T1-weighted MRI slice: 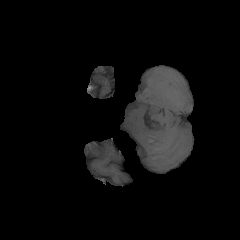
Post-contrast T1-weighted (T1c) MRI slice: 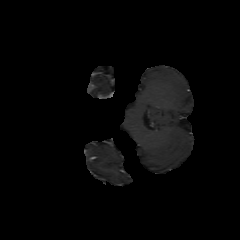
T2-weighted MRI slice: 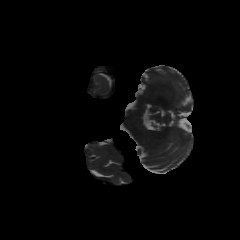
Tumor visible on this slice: no